CT reconstruction: vmi40
Segmentation target: lesions
Patient: F, age 49
ISS stage: Stage 2
Metal implant: no
Notes: Extra L6 vertebra
Axial slice:
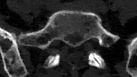
Sagittal slice:
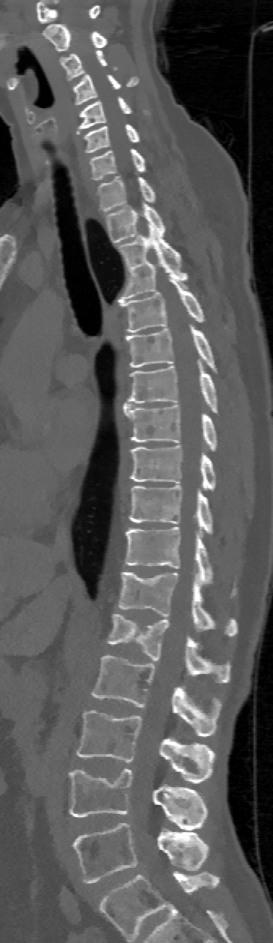